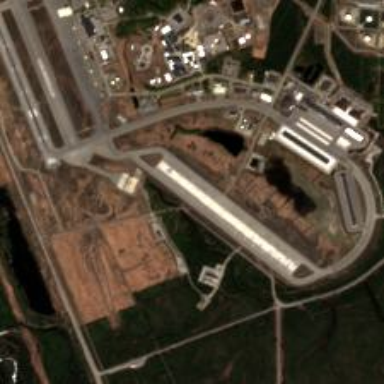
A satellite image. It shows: Apron at the airport.